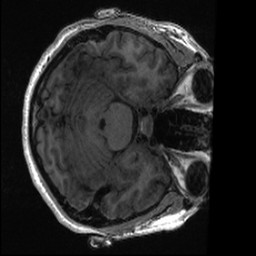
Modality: T1w
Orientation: axial
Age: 25
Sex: female